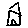
Label: house